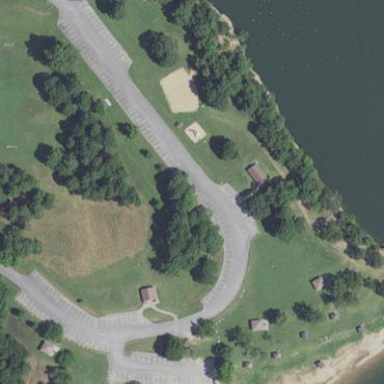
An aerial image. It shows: Park.